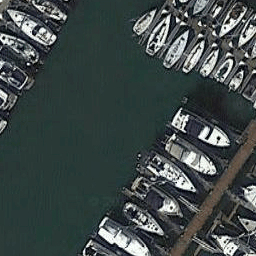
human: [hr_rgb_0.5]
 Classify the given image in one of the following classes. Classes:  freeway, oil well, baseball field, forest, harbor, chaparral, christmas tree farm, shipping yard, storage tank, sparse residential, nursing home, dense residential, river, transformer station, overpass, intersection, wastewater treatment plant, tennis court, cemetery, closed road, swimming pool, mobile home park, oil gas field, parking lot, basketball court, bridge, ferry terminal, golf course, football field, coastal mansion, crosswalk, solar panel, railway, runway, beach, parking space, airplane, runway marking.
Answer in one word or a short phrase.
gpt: harbor